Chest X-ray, PA view. Patient: 58 years old, sex M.
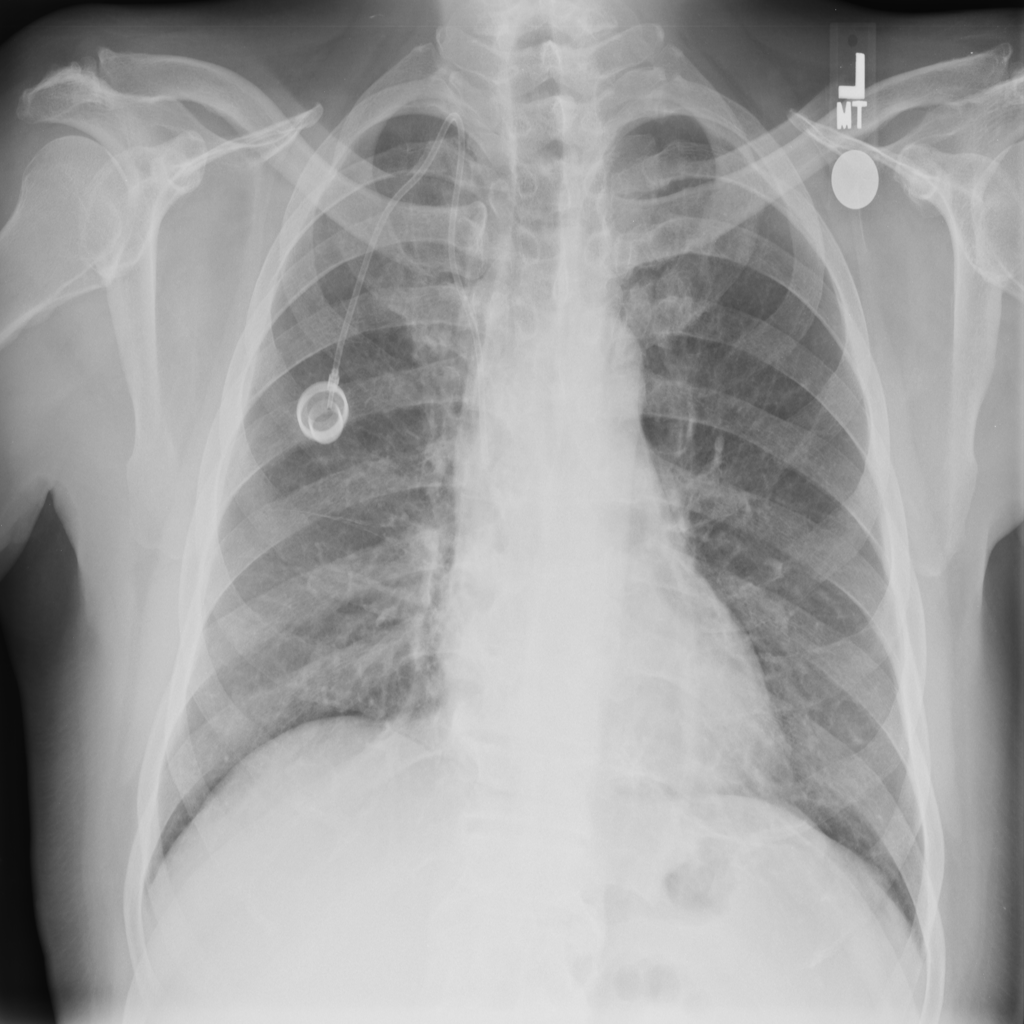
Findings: No Finding